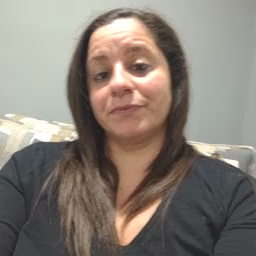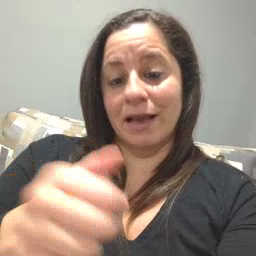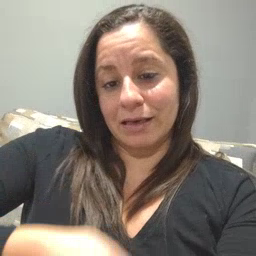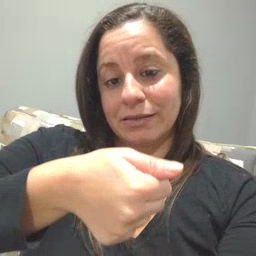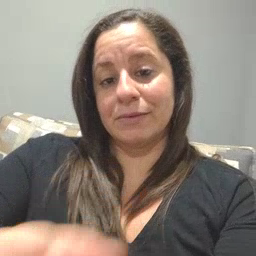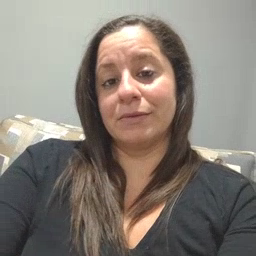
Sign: hide